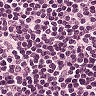
Metastatic tissue present: no